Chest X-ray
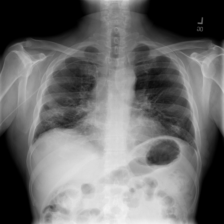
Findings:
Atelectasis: negative
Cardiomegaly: negative
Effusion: negative
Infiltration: positive
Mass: negative
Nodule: negative
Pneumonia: positive
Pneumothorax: negative
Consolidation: negative
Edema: negative
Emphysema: negative
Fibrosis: negative
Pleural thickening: negative
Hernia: negative